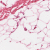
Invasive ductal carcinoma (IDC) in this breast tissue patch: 0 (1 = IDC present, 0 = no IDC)